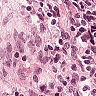
Metastatic tissue present: no